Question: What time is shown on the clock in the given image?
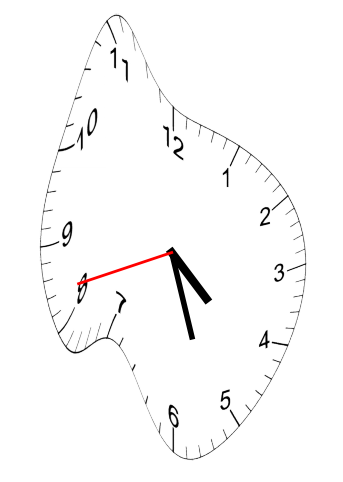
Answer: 04:26:42